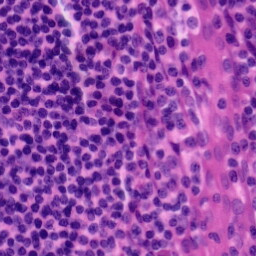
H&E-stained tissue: Tonsil